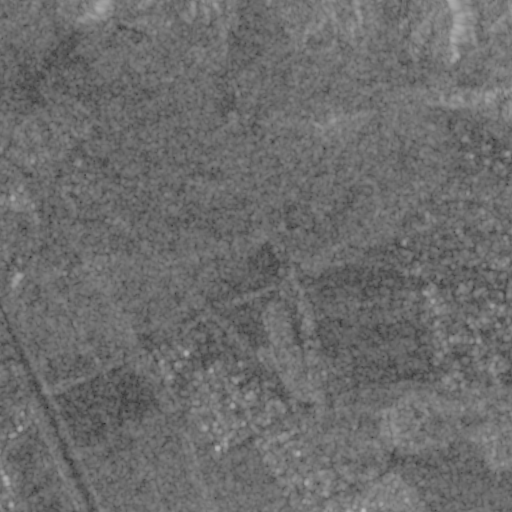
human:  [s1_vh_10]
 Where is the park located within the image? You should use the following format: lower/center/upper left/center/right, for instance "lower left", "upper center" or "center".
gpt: The park is located in the lower left of the image.
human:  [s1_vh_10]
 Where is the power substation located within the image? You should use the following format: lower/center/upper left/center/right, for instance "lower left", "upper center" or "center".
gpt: The power substation is located in the upper left of the image.
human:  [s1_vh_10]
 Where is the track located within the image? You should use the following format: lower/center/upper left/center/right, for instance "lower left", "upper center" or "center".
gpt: The track is located in the lower left of the image.
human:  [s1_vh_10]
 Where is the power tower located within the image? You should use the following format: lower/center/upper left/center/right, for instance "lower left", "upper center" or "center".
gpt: There is no power tower in the image.

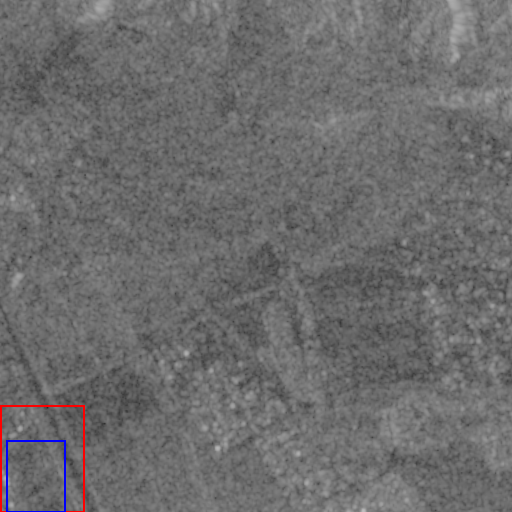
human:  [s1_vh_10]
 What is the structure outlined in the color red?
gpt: The structure outlined in red is a park.
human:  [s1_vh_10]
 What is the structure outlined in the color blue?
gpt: The structure outlined in blue is a track.
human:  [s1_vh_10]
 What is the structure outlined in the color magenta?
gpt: There is no magenta outline.